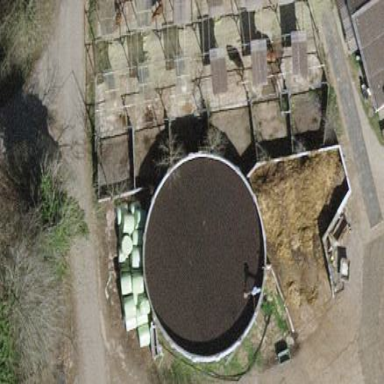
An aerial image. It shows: Storage tank that is man-made.